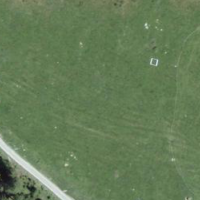
EUNIS habitat code: 26
Species observed at this site:
Crepis aurea